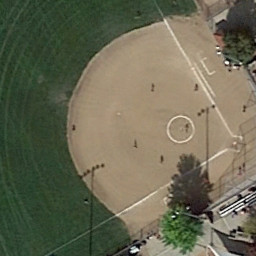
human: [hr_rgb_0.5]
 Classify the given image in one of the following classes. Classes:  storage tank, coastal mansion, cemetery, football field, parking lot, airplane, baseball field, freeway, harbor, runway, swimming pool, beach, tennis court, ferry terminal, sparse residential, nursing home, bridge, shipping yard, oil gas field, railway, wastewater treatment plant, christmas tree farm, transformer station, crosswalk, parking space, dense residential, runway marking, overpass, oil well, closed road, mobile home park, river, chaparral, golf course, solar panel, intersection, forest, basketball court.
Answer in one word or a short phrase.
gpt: baseball field